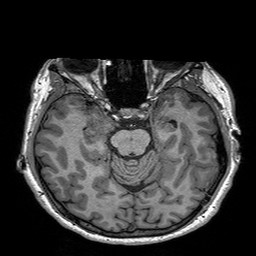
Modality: T1w
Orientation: coronal
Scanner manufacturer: siemens
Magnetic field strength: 3 T
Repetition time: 2.3 s
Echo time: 0.00298 s